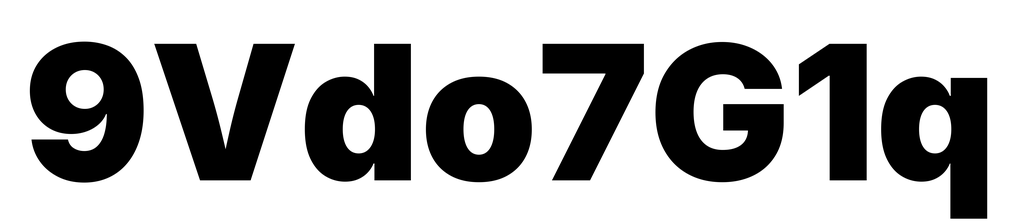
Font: Inter_Black